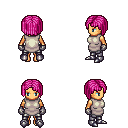
a pixel art fantasy rpg character, female body template, human, tanned skin, white tunic, metal pants, pink pageboy hairstyle, metal gloves, metal boots, four views (front, back, left, right), 2x2 character sprite sheet, small pixel art, hard edges, no anti-aliasing